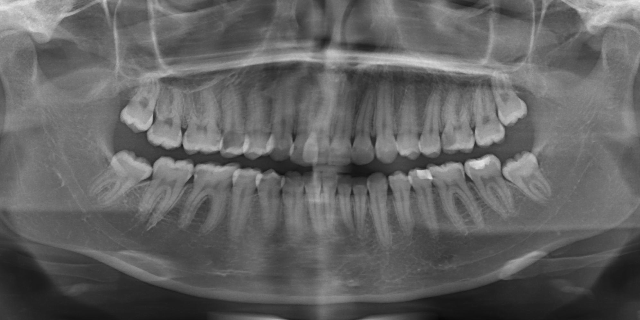
adult